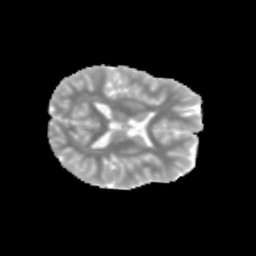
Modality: MD
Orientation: axial
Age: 13
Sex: female
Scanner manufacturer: siemens
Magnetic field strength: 3 T
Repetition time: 3.8 s
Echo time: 0.07 s